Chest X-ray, AP view. Patient: 48 years old, sex F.
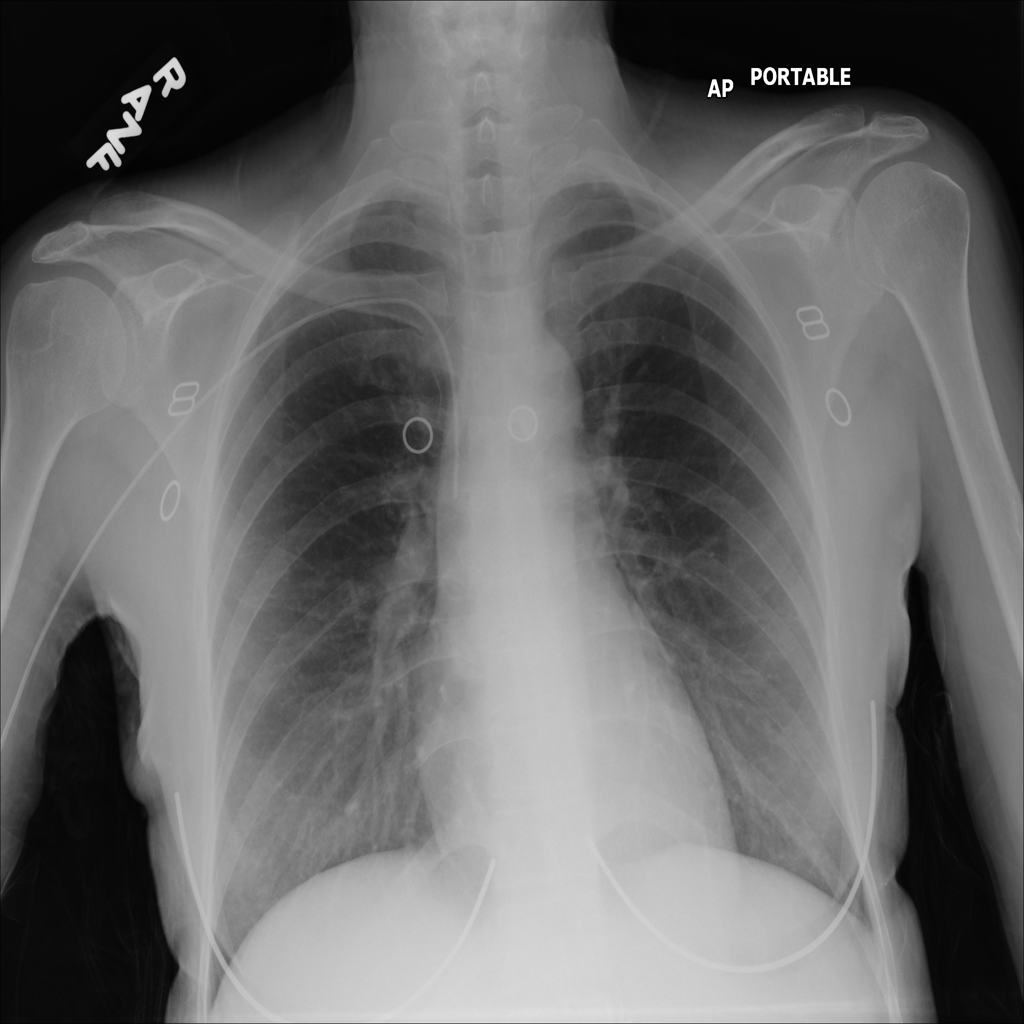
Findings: No Finding